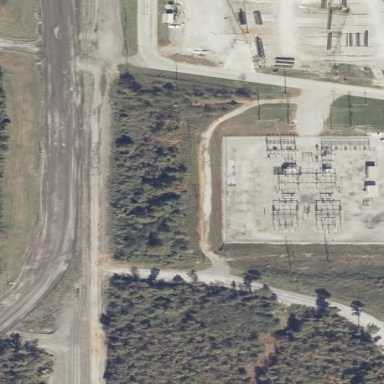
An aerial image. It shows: Fenced power substation at the transmission level.